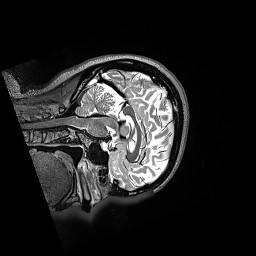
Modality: T2w
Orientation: sagittal
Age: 44
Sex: female